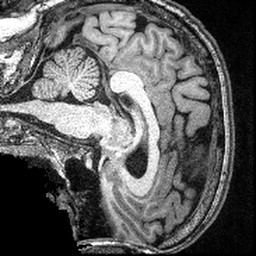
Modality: T1w
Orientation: sagittal
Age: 49
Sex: male
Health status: healthy
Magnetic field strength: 3 T
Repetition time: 2.53 s
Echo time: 0.0035 s